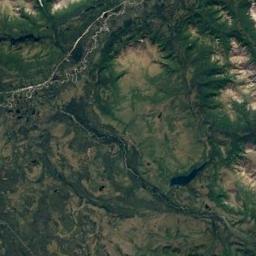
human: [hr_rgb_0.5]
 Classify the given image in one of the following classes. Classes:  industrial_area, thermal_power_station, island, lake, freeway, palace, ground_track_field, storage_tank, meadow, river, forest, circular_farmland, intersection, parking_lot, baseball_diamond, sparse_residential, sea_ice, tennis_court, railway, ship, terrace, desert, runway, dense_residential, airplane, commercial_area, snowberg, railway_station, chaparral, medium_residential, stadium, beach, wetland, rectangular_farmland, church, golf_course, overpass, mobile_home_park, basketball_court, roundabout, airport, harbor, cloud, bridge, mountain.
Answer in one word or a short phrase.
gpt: mountain